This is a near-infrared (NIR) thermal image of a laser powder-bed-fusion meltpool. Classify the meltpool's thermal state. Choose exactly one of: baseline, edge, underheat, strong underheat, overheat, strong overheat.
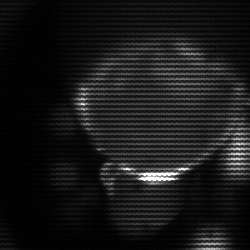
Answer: edge